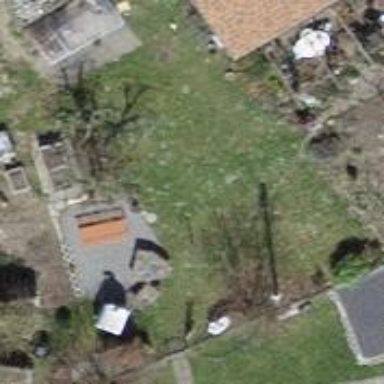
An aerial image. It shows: Garden that is leisure land.